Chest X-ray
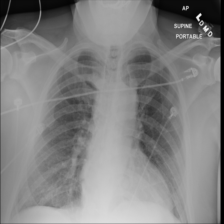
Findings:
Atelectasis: negative
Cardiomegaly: negative
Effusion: negative
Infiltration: negative
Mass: negative
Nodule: negative
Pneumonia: negative
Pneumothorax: negative
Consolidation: negative
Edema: negative
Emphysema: negative
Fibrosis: negative
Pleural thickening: negative
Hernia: negative